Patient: sex F, age 33
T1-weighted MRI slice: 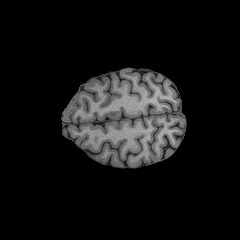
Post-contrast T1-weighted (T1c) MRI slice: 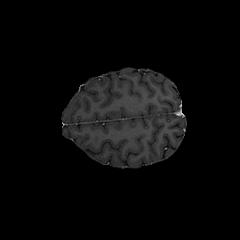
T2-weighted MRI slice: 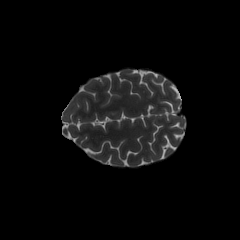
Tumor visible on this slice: no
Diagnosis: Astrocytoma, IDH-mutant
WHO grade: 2